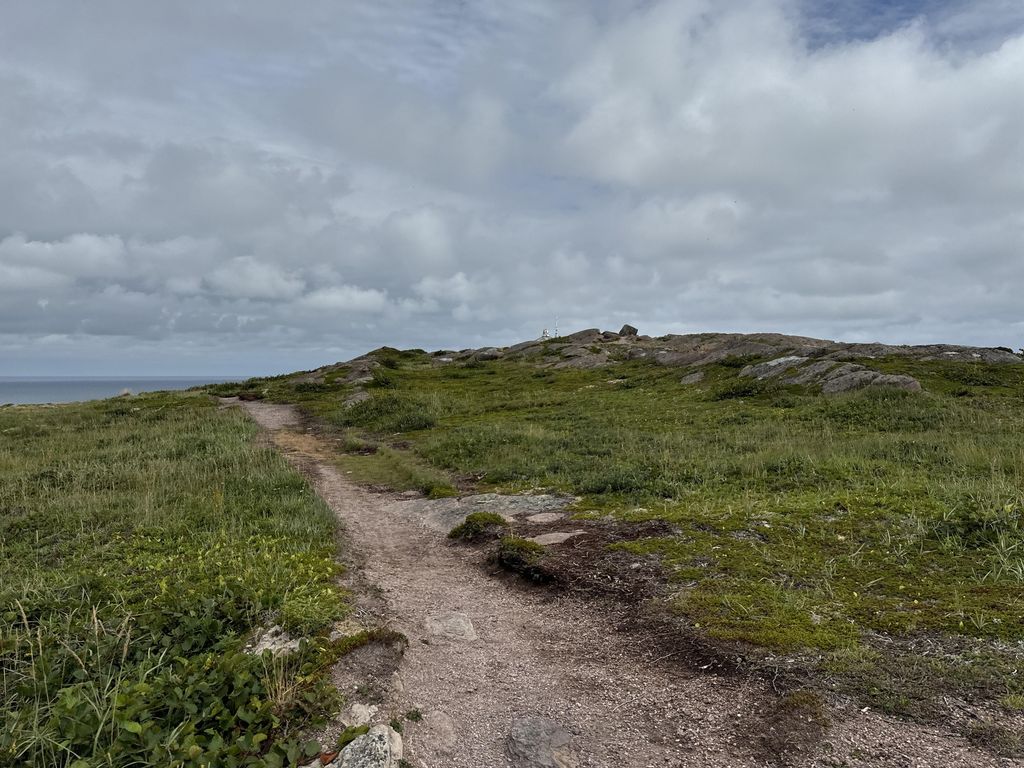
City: st_johns